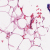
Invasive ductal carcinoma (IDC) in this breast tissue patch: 0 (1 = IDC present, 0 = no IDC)